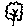
Label: tree